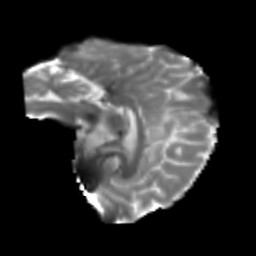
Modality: T2w
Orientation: sagittal
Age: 42
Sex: male
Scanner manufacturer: siemens
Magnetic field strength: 3 T
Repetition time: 3.839 s
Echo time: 0.071 s